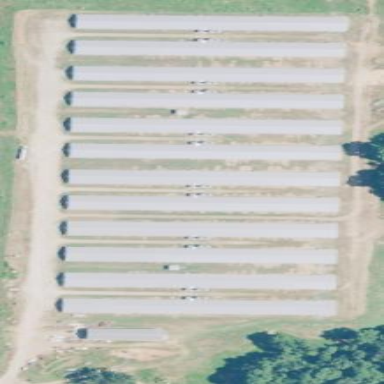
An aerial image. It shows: Poultry farmyard is depicted in the image.